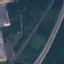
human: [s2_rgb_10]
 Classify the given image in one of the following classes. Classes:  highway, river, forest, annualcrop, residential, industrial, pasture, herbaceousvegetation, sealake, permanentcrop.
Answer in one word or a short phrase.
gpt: Highway